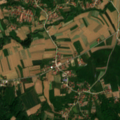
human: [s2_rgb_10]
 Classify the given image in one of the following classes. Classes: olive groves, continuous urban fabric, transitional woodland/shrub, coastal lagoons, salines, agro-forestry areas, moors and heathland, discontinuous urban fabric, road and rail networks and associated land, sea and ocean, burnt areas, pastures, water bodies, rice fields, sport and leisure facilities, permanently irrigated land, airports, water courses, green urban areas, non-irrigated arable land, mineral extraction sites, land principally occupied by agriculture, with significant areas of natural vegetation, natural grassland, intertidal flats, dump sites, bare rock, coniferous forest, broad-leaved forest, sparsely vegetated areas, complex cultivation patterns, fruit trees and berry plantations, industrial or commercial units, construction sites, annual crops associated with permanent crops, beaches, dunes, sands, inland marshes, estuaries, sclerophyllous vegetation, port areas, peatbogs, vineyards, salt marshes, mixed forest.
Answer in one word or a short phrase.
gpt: discontinuous urban fabric, non-irrigated arable land, complex cultivation patterns, land principally occupied by agriculture, with significant areas of natural vegetation, broad-leaved forest